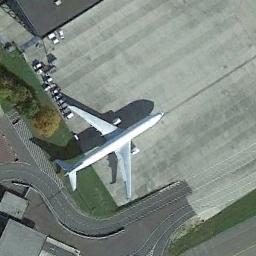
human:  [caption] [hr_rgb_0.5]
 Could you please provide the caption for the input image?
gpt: There is an airplane parked beside the airport by the grass .

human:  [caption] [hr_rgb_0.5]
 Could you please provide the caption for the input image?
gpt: An airplane was parked in the open space beside the runway .

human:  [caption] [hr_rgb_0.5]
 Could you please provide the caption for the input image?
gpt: There are several trees on the left side of the plane .

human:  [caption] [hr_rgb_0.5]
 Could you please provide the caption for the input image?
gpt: A plane parked on the open area while the lawn, Some cars and runways beside .

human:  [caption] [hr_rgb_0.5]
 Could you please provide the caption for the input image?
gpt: A plane is parked at the airport next to the grass and buildings .